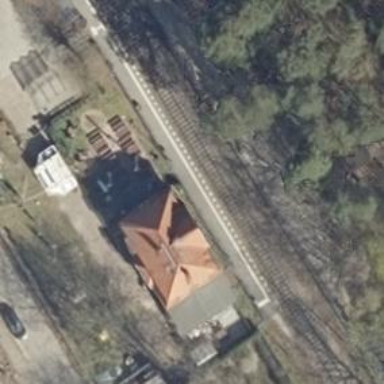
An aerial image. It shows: Public transport stop position along the railway.